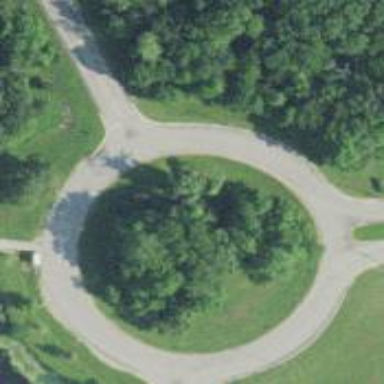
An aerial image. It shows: Asphalt road service leading to roundabout.